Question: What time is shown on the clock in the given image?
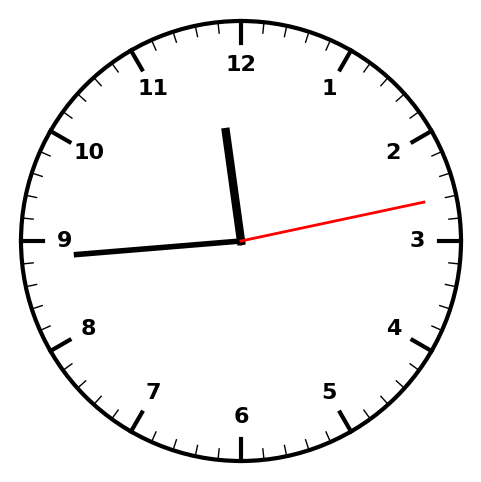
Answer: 11:44:13